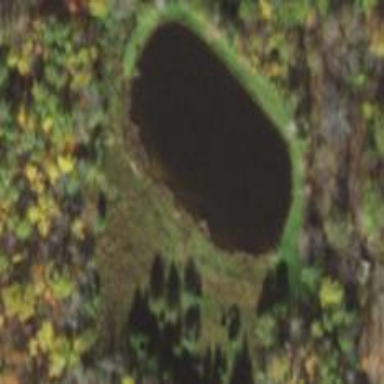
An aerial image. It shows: Pond with natural water.